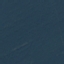
Land use / land cover: Forest